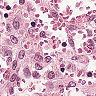
Metastatic tissue present: no